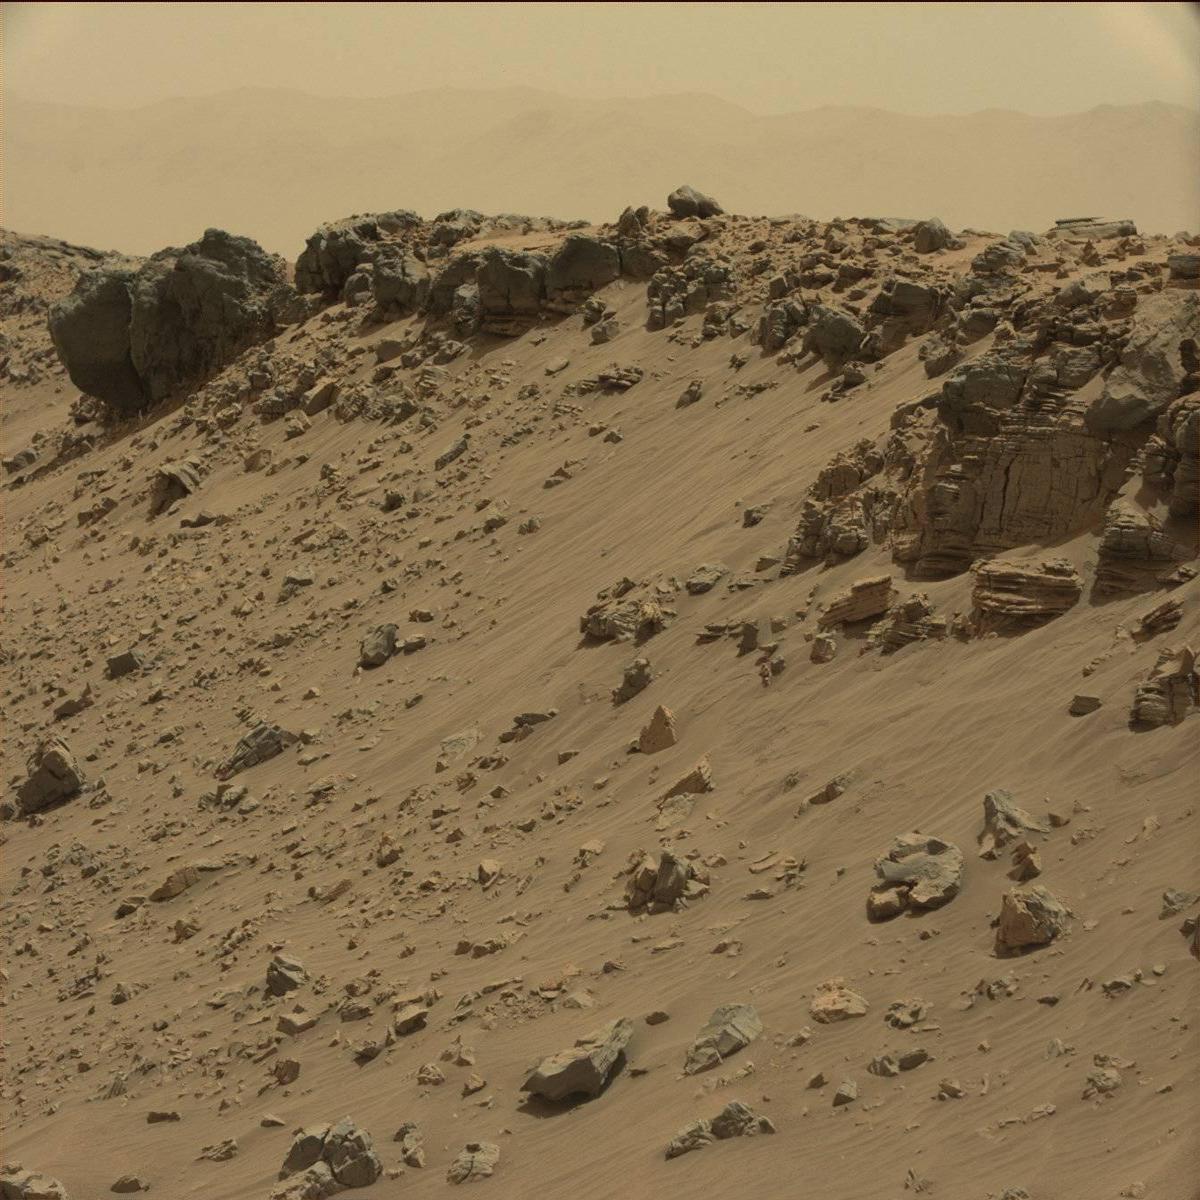
Terrain classes present: Bedrock, Ridge, Sand / Soil, Sky